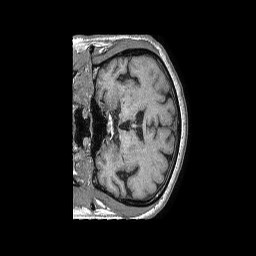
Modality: T1w
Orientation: coronal
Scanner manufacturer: philips
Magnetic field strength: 1.5 T
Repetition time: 0.007871 s
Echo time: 0.003687 s